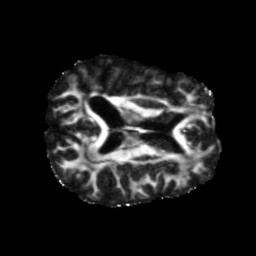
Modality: FA
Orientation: axial
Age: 42
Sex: male
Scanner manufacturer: siemens
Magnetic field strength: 3 T
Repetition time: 5.47 s
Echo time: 0.0854 s